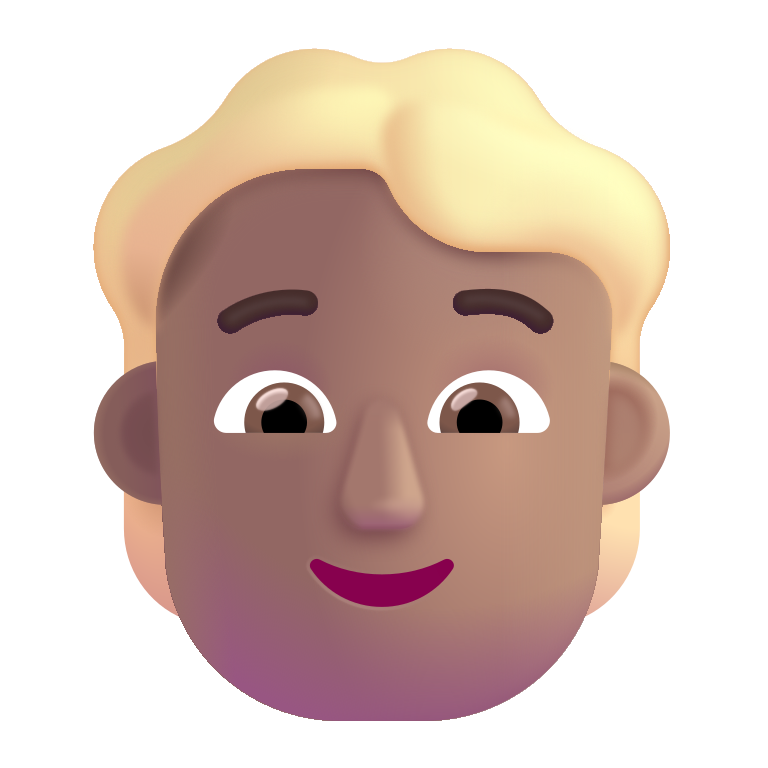
person blonde hair color